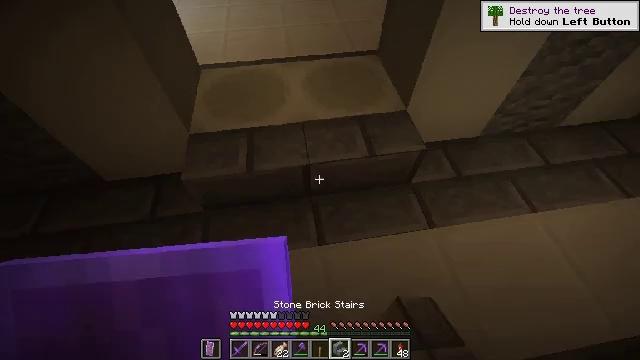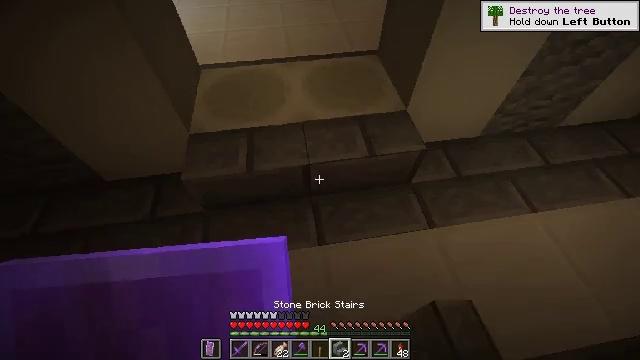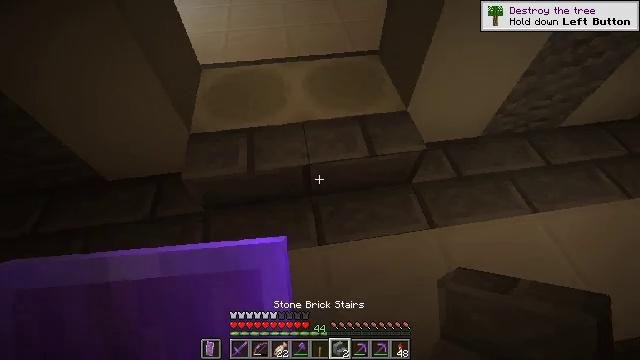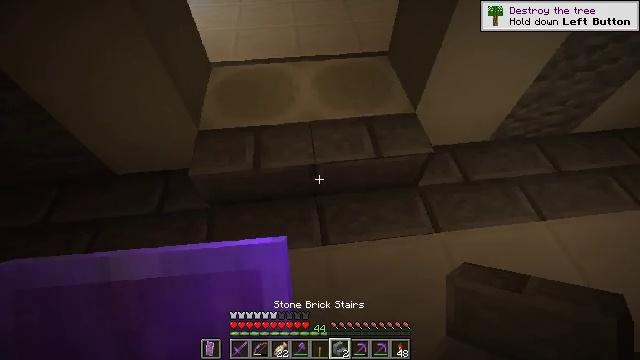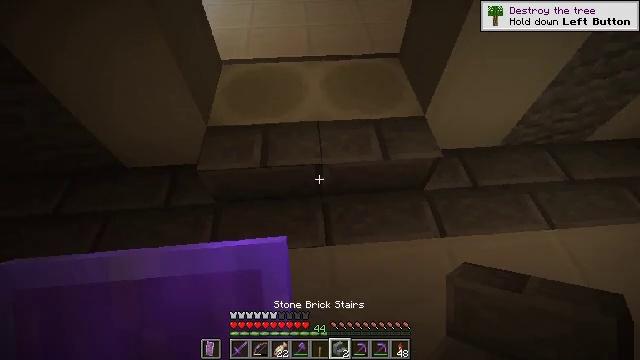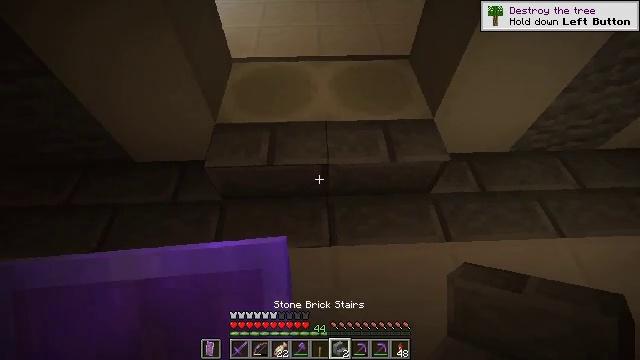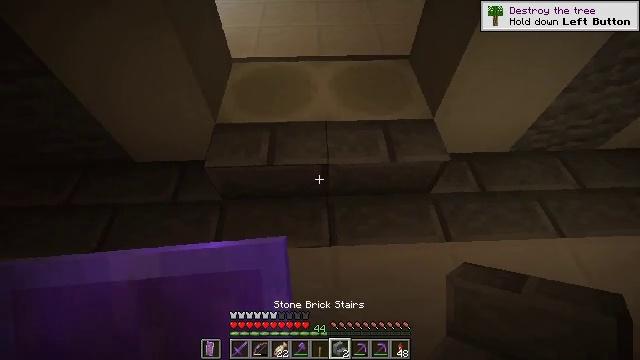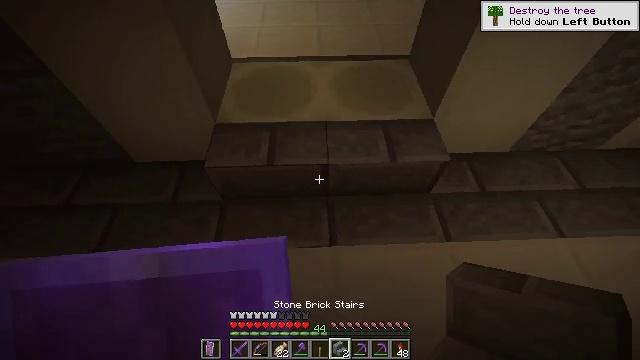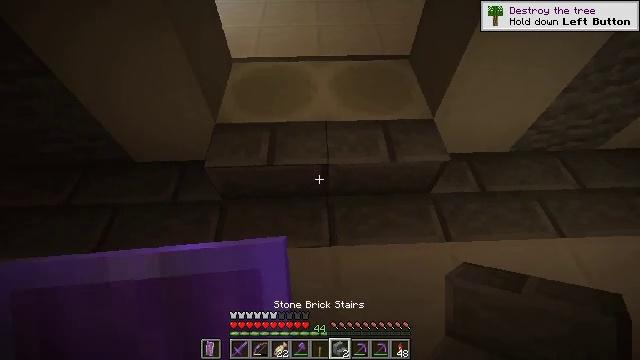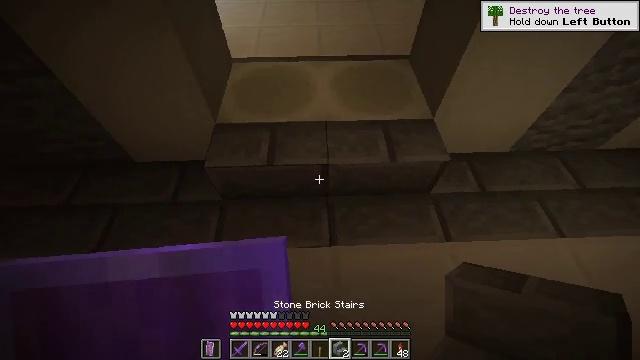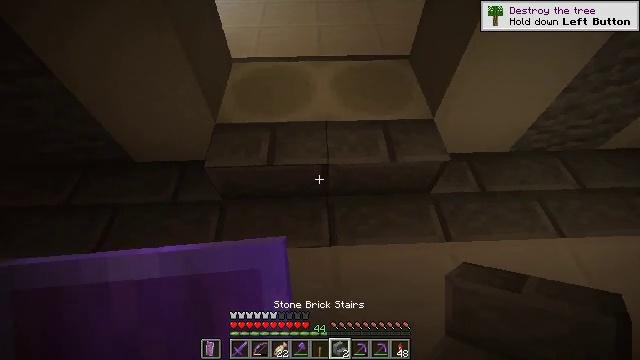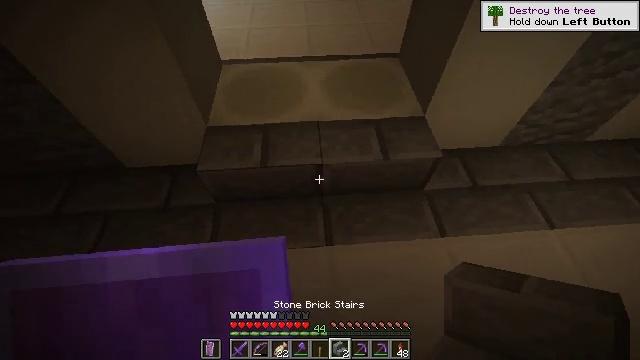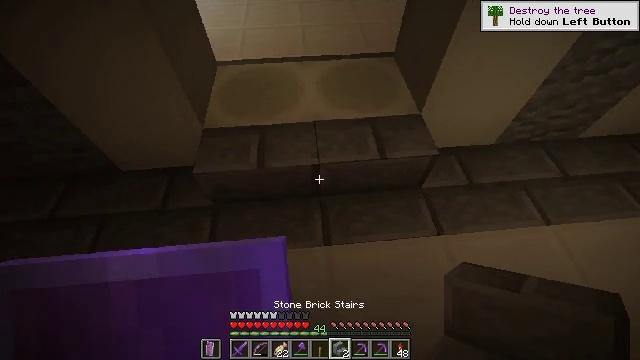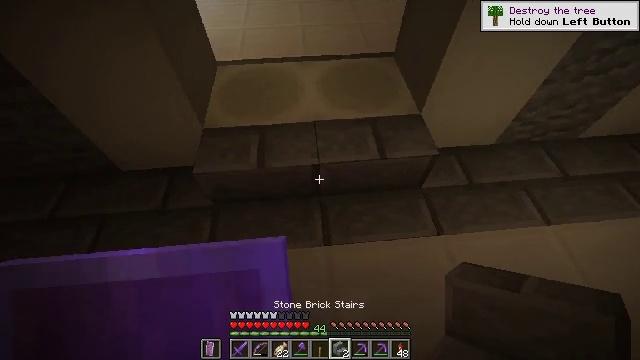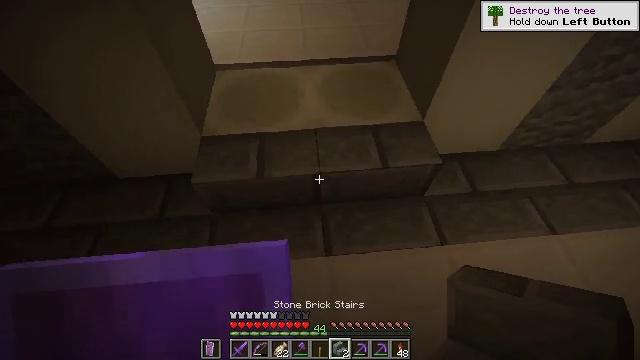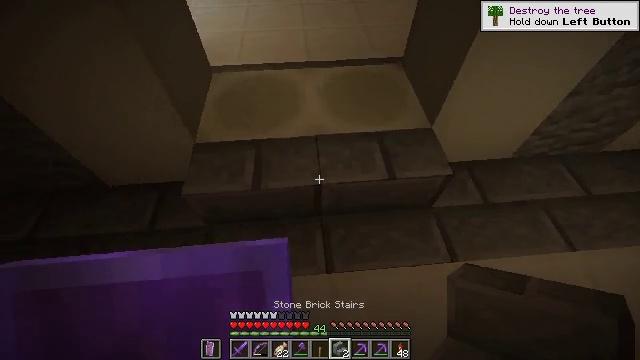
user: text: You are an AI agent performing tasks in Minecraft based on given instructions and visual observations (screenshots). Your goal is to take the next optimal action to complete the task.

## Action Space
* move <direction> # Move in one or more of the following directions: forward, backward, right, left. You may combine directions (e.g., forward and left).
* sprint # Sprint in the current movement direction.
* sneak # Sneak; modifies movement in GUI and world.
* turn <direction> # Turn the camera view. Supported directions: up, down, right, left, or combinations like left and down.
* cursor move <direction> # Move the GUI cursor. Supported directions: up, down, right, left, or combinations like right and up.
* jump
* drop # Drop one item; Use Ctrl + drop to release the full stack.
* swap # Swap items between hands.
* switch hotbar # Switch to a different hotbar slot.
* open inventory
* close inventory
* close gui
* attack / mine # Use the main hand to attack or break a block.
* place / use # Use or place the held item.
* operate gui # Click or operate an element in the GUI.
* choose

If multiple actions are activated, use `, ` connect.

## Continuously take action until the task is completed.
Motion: motion action
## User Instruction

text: Attack the stone brick slab to gather it.
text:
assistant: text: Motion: no_op
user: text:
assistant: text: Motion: no_op
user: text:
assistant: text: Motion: turn left
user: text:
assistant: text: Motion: turn left
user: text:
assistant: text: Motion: turn left
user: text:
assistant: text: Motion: no_op
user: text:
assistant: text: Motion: no_op
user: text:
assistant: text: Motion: no_op
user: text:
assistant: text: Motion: no_op
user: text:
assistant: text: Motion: no_op
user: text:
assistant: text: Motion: turn right
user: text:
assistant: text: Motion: turn right
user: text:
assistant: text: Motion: no_op
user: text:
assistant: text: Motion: move forward
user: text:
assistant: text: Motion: move forward
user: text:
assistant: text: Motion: move forward
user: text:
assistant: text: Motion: move forward
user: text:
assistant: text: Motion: no_op
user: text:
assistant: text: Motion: no_op
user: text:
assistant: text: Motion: no_op
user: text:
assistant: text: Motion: no_op
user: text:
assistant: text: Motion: no_op
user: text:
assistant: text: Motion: no_op
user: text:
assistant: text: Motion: no_op
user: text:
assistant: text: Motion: move forward
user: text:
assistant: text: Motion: move forward
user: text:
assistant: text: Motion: move forward, turn left
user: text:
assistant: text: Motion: move forward, turn left
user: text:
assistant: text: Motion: move forward, turn left
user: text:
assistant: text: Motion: move forward, turn left